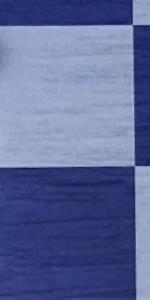
Label: Empty